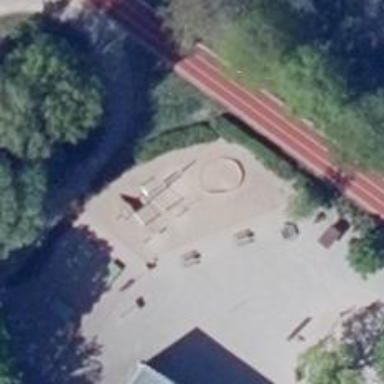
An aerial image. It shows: Playground area for leisure land.